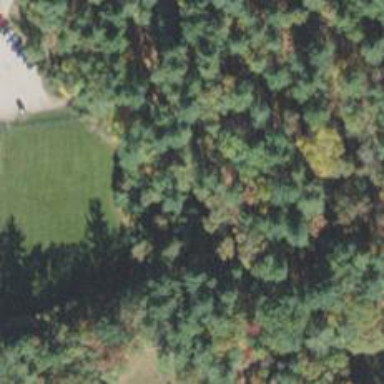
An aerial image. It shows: Disc golf tee.